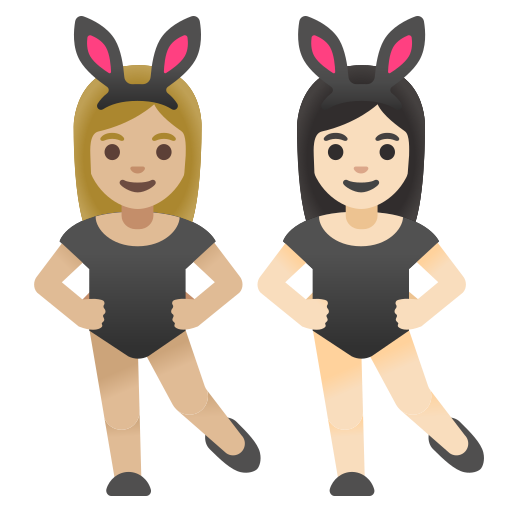
Emoji: 👩🏼‍🐰‍👩🏻